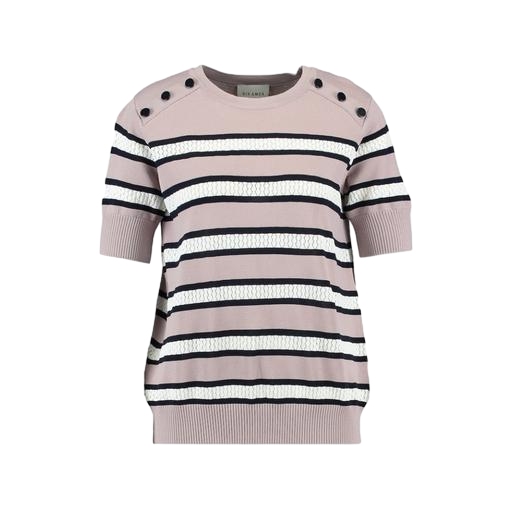
pink striped elbow-sleeve top only macy, pink striped shortsleeved t-shirt, pink striped button-front top, white background